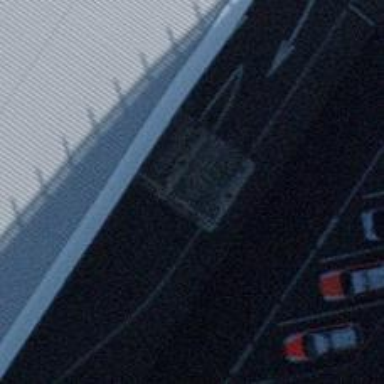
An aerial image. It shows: Lift gate barrier.